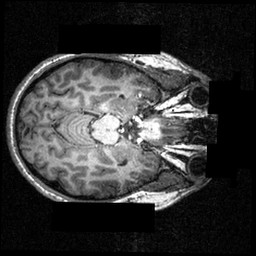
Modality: T1w
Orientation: axial
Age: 25
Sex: male
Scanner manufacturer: siemens
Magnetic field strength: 3.951 T
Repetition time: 1.5 s
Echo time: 0.00335 s